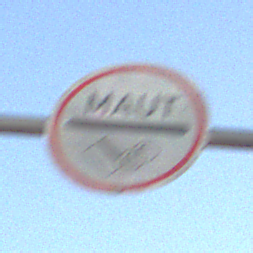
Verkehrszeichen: MautflichtigeStrecke
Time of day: SunriseSunset
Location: Outdoor (Nature)
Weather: Clear
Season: NotSpecified
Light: Natural